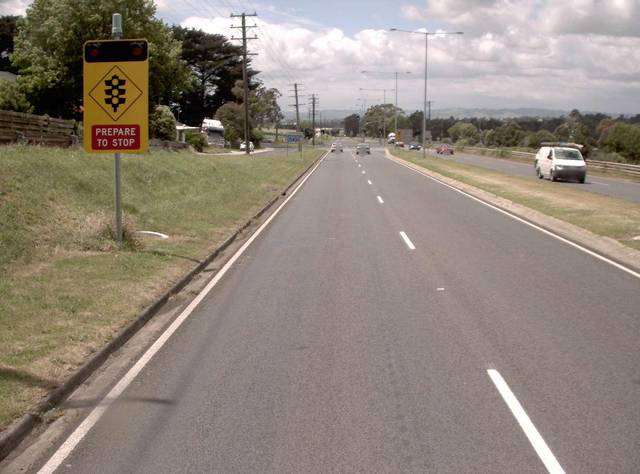
Region: Australia
Coordinates: -38.143, 145.891